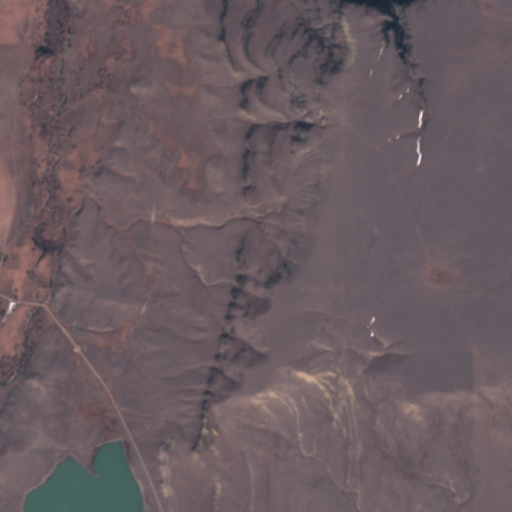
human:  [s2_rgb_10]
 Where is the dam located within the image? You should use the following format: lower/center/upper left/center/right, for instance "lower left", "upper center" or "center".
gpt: The dam is located in the lower left of the image.
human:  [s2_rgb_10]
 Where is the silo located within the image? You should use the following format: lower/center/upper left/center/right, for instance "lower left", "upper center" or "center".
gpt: The silo is located in the center left of the image.
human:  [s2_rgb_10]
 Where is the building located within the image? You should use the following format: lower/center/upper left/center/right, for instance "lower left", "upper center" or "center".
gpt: The building is located in the upper left of the image.
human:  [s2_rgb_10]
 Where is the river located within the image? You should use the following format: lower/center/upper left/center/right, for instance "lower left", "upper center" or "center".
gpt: The river is located in the left of the image.
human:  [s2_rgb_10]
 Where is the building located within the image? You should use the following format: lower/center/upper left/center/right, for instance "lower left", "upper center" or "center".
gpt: The building is located in the upper left of the image.
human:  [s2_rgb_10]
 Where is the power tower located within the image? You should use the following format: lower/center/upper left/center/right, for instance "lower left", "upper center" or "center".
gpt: There is no power tower in the image.